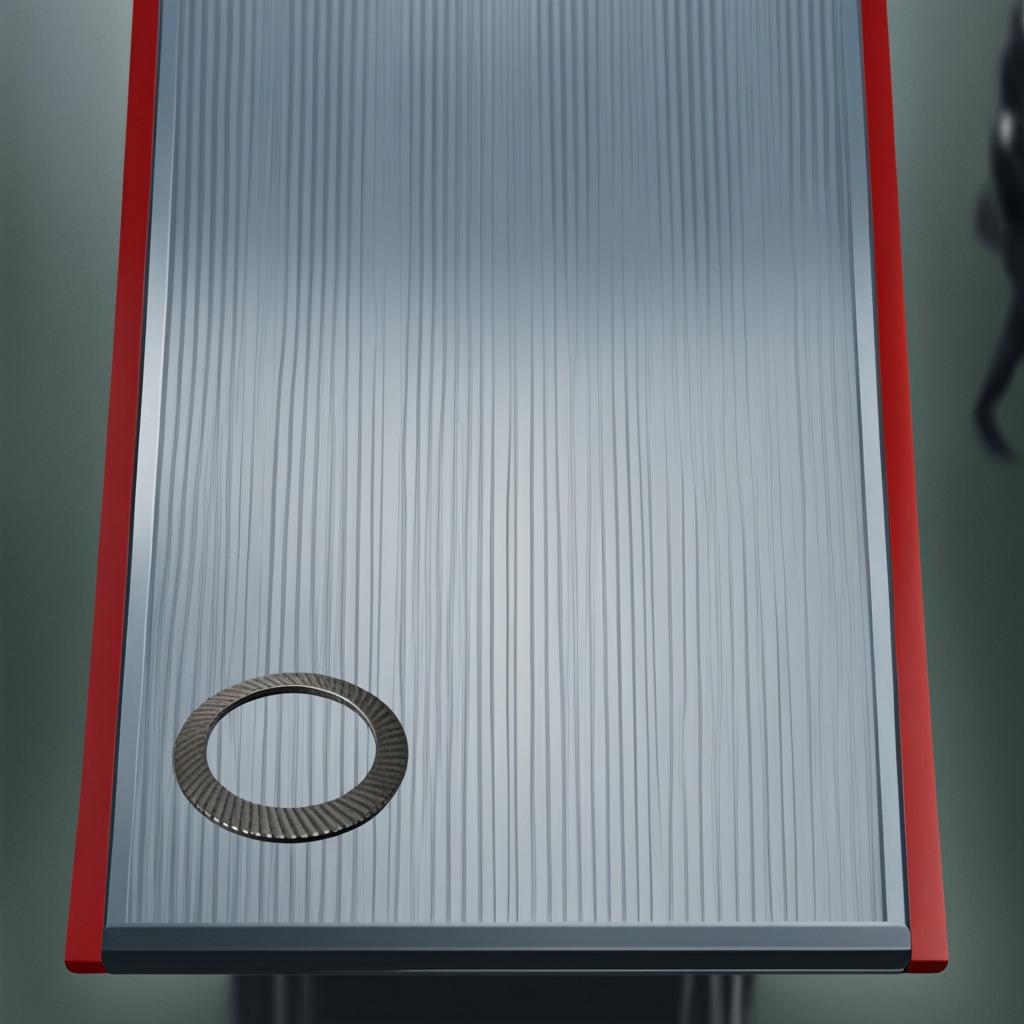
A flat metal washer lying on a toolbox surface in an airplane hangar workshop 8K